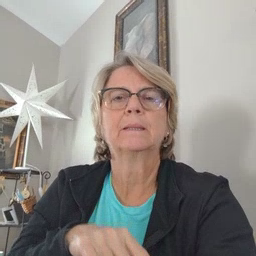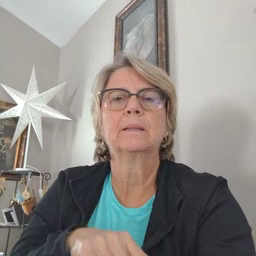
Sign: bee